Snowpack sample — Buffalo Mountain, Silverthorne, Colorado, USA (2/22/26, 2:02 PM MST)
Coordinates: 39.622, -106.113
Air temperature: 33 °F
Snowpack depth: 63 cm
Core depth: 30 cm
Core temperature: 24.8 °F
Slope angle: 11°, slope face: 116°
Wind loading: low
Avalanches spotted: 0
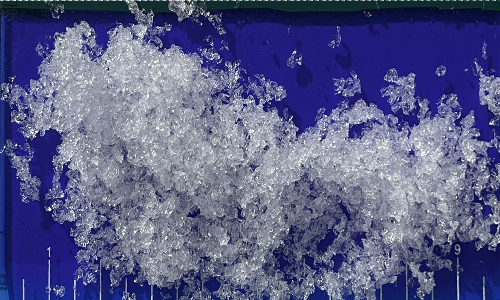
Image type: core
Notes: In a firebreak similar to site 1, minimal wind loading with no spotted avalanches (not many faces in view though)